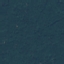
Land use / land cover: Forest